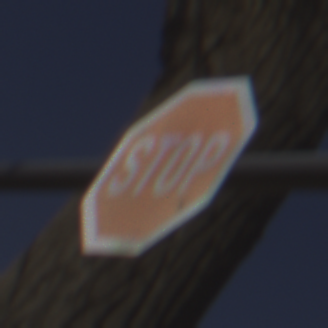
Verkehrszeichen: Stop
Umgebung: Outdoor, Nature
Tageszeit: Midday
Wetter: Clear
Licht: Natural
Jahreszeit: NotSpecified
Kontrast: HighContrast